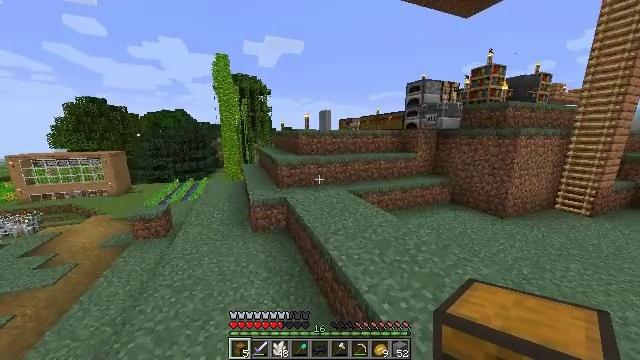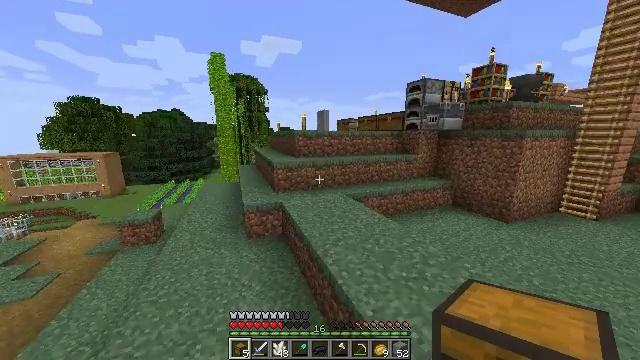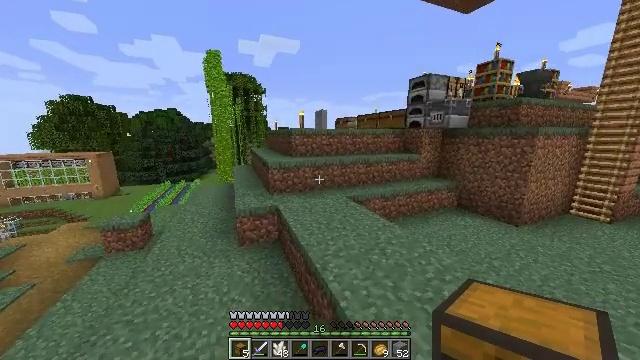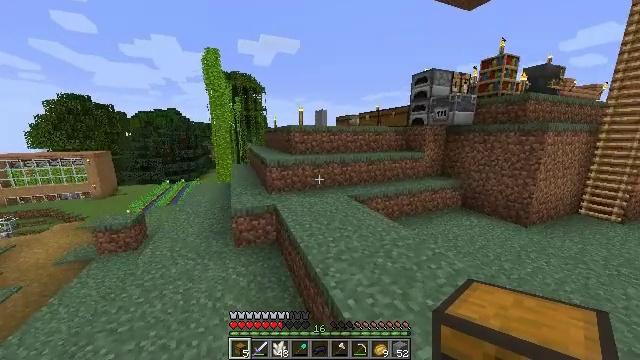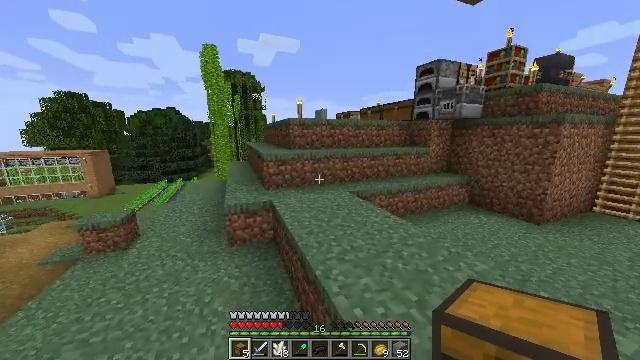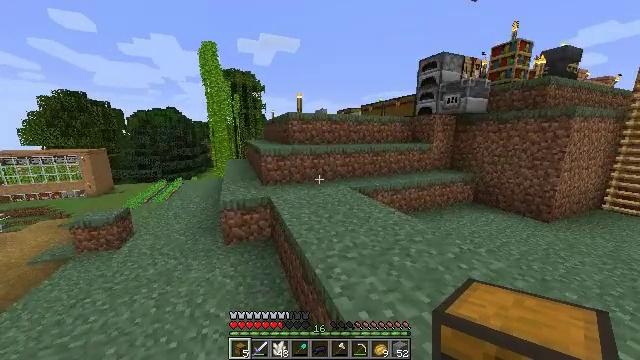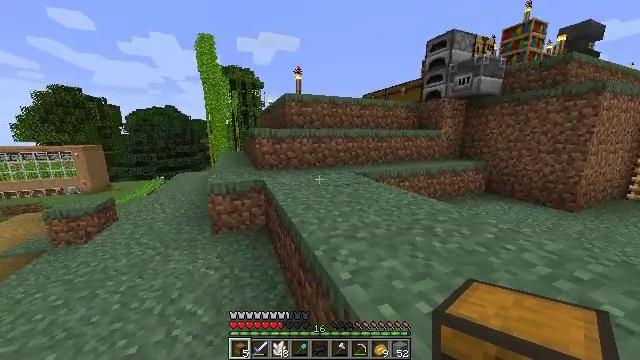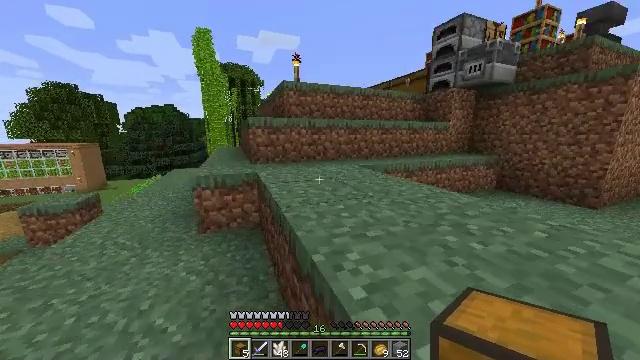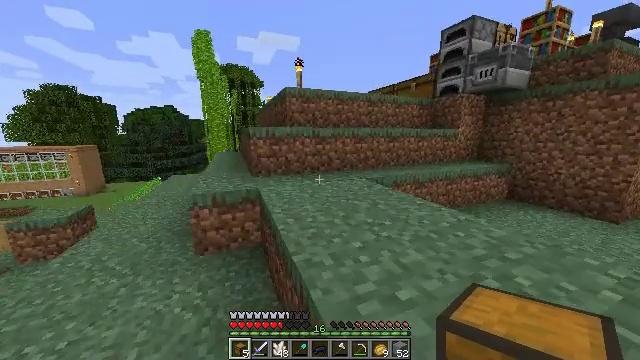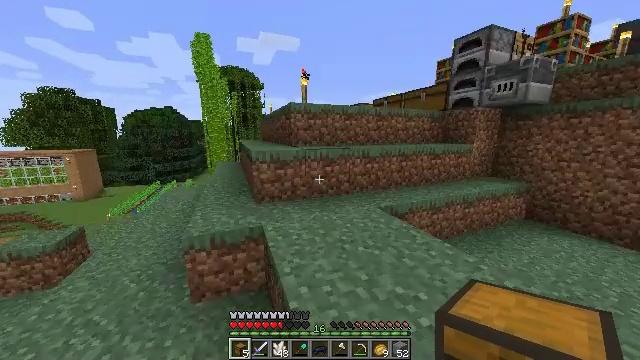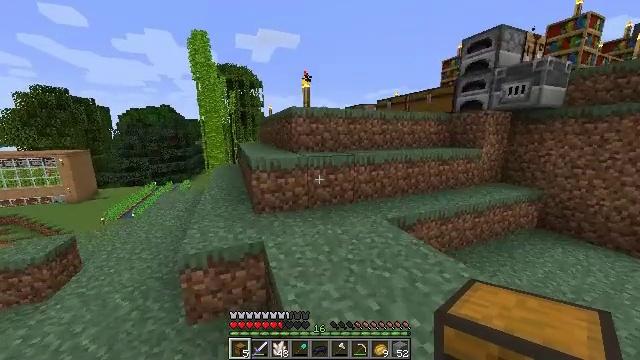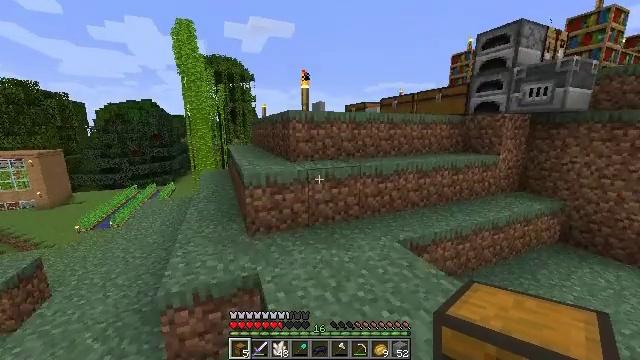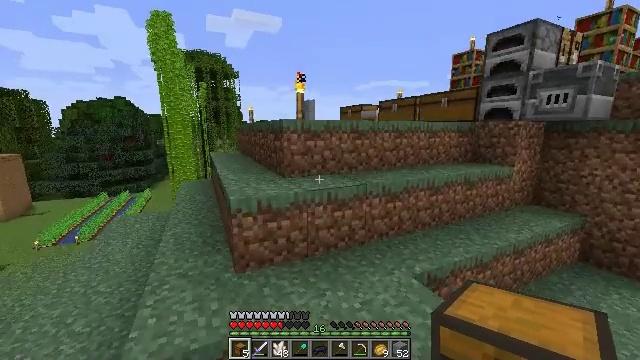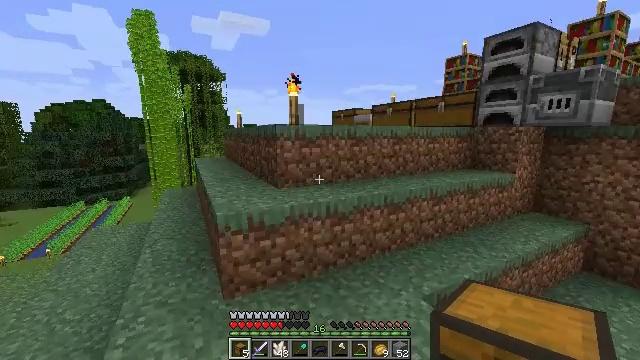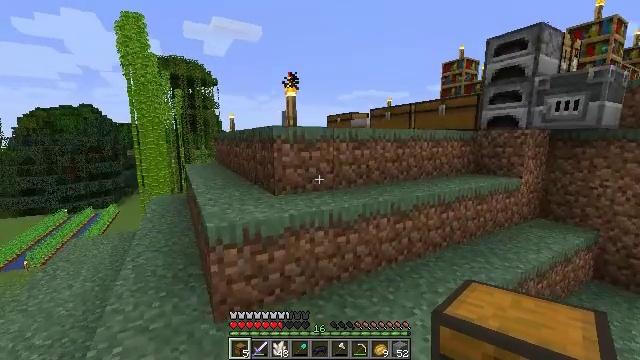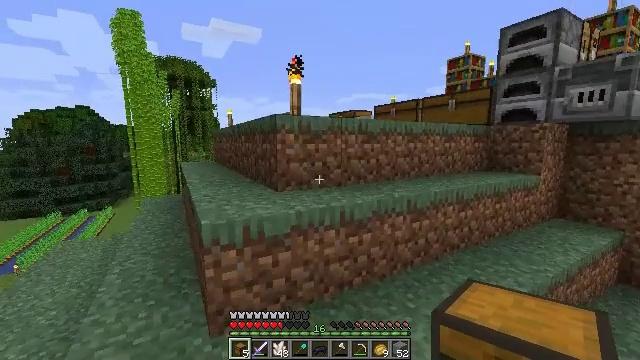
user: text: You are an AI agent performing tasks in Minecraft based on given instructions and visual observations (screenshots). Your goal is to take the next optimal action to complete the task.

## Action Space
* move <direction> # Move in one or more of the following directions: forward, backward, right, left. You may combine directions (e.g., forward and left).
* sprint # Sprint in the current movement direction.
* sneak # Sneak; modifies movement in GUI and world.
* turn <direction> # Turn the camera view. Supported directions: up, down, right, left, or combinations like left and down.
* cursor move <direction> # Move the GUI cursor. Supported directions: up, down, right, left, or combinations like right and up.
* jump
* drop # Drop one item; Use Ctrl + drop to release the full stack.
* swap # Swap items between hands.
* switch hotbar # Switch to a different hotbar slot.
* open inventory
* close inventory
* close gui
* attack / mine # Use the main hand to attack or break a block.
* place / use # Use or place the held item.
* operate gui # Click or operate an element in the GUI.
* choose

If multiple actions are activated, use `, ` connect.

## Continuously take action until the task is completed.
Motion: motion action
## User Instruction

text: Take 5 iron ingots and a chest to craft a hopper.
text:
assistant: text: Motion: move forward, jump
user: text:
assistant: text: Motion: move forward, jump
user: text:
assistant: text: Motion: move forward, jump
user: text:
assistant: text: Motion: move forward, jump
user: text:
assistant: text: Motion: move forward, sprint, jump
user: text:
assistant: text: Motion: move forward, sprint, jump
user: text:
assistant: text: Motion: move forward, sprint, jump
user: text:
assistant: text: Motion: move forward, sprint, jump
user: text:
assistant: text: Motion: move forward, jump
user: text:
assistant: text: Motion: move forward, jump
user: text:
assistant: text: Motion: move forward, jump
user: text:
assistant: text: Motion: move forward, turn right, jump
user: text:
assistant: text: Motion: move forward, turn right and up, jump
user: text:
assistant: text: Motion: move forward, turn right and up, jump
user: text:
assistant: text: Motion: move forward, jump
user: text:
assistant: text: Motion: move forward, jump
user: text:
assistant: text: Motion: move forward, sprint, jump
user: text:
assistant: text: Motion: move forward, sprint, jump
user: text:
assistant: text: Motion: move forward, sprint, jump
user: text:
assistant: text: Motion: move forward, sprint, jump
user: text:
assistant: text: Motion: move forward, turn right, jump
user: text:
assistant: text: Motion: move forward, turn right, jump
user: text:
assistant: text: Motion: move forward, turn right and down, jump
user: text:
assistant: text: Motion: move forward, turn right, jump
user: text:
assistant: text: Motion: move forward, turn down, jump
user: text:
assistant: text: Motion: move forward, turn right and down, jump
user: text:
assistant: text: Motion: move forward, sprint, turn right and down, jump
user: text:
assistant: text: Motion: move forward, sprint, turn right and down, jump
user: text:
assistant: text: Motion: move forward, sprint, jump
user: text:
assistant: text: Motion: move forward, sprint, turn left and down, jump